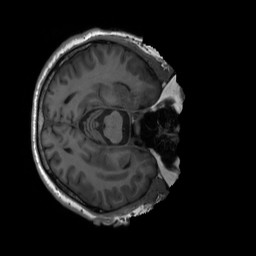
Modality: T1w
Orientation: axial
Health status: healthy
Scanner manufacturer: siemens
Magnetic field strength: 3 T
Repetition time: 2.3 s
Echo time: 0.00207 s